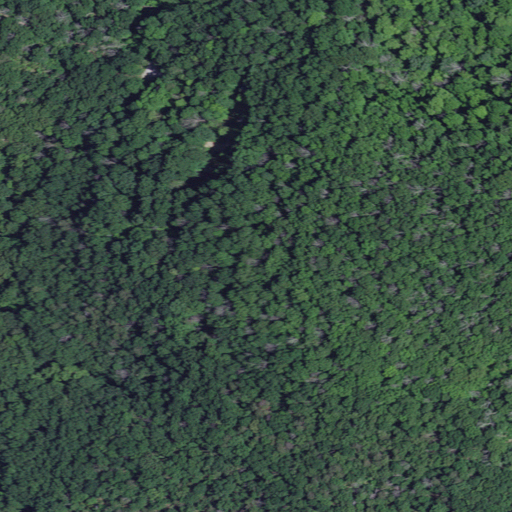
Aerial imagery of gap in Kentucky named Wolf Gap containing deciduous forest, mixed forest, and open development